Current action and preconditions to check: trajectory_clear

Your task: For each precondition in the list above, predict whether it will hold at this action.

Consider the current scene as observed from the mobile robot's camera, and analyze the predicted future states of all dynamic agents (e.g., people, animals, vehicles, or any moving entities) within the NEXT SECOND.

IMPORTANT: Only answer "very likely" if you are absolutely certain—based on strong, clear evidence—that a dynamic agent will violate the precondition in the predicted future state. Do NOT answer "very likely" for unlikely, ambiguous, or low-probability risks.

Ask yourself for each precondition: Is there a high probability, with clear and convincing evidence, that the predicted future states of any dynamic agent will interfere with the predicted future state of the currently executing action within the NEXT SECOND, causing that precondition to fail?

Assess the risk level based on these predictions. Use "likely" or "very likely" if motions create a clear risk of interference.

Use "neutral" or "improbable" if agents are nearby but their predicted paths are clearly diverging or non-conflicting.

Failure Risk Categories: "very improbable", "improbable", "neutral", "likely", "very likely"

Answer Format: Output ONLY the probability_of_failure value from these categories: "very improbable", "improbable", "neutral", "likely", "very likely"

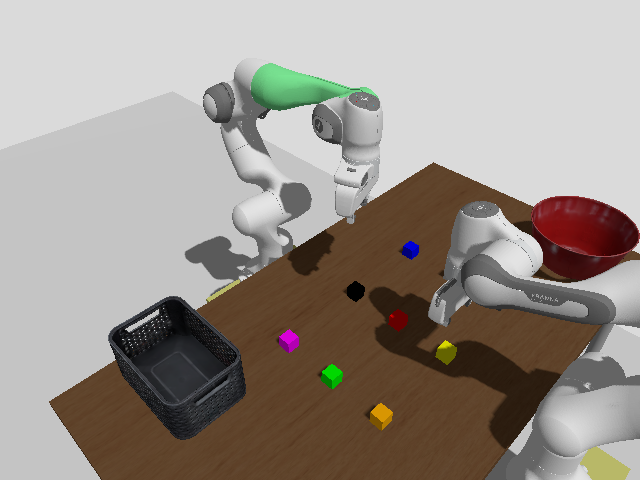

Answer: very improbable